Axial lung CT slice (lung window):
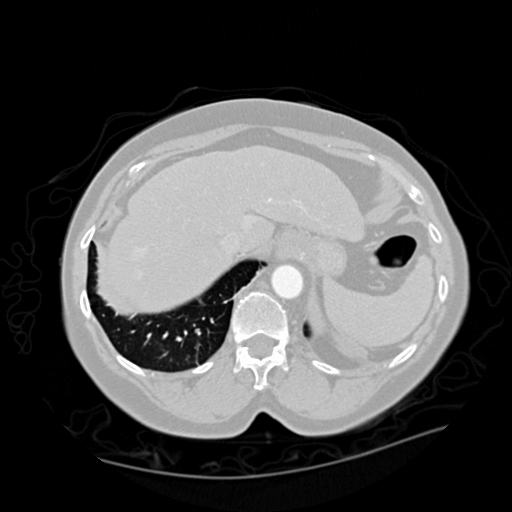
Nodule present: no